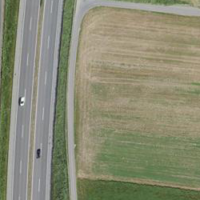
EUNIS habitat code: 57
Species observed at this site:
Milvus milvus